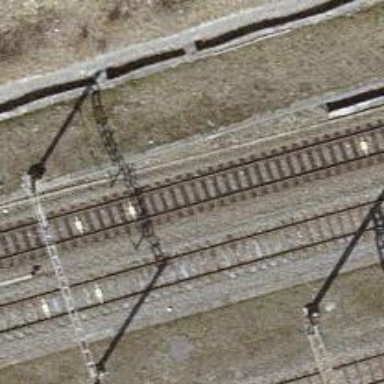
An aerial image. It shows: Single railway track with electrified contact line.